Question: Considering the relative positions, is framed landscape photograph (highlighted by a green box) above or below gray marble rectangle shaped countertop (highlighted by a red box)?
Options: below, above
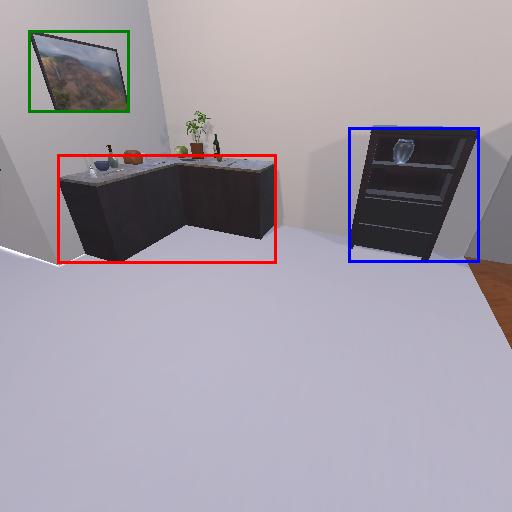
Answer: below